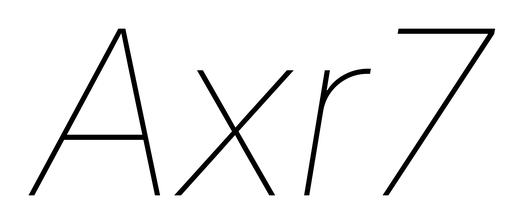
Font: Inter-Italic_Thin_Italic